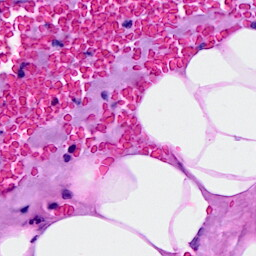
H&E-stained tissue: Breast